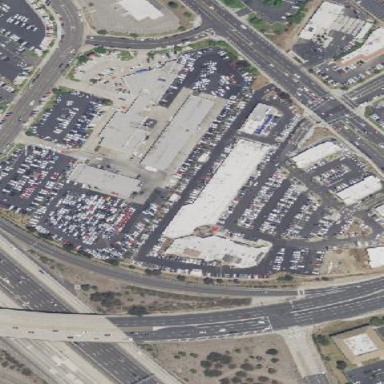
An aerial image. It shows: Retail building.